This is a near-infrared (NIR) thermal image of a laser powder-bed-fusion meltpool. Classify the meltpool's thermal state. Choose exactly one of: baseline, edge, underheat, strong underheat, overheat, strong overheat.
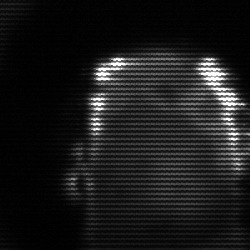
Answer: baseline